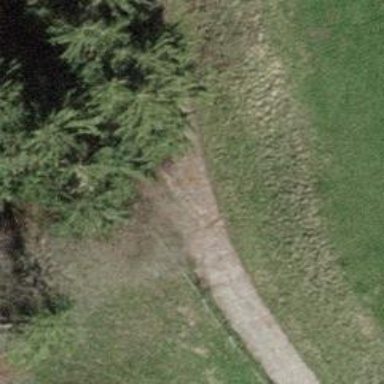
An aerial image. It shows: Track with grade3 tracktype.